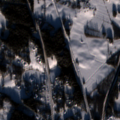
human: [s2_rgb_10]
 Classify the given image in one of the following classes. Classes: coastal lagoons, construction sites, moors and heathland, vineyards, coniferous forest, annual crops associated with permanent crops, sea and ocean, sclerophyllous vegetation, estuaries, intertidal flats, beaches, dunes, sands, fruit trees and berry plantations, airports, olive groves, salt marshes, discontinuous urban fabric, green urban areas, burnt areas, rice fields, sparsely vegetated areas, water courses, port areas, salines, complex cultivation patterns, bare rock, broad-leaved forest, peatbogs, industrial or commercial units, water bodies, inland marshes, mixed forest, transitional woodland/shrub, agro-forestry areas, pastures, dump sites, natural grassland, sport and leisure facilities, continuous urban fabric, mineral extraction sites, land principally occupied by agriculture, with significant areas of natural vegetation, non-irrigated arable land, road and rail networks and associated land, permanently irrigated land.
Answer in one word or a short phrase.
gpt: discontinuous urban fabric, non-irrigated arable land, land principally occupied by agriculture, with significant areas of natural vegetation, mixed forest